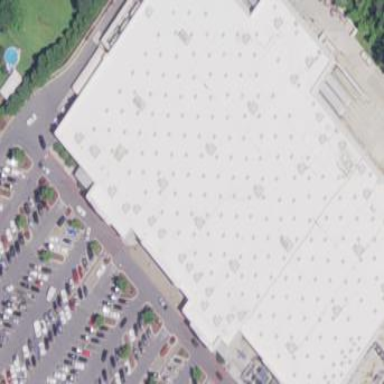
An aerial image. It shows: Supermarket located in building.